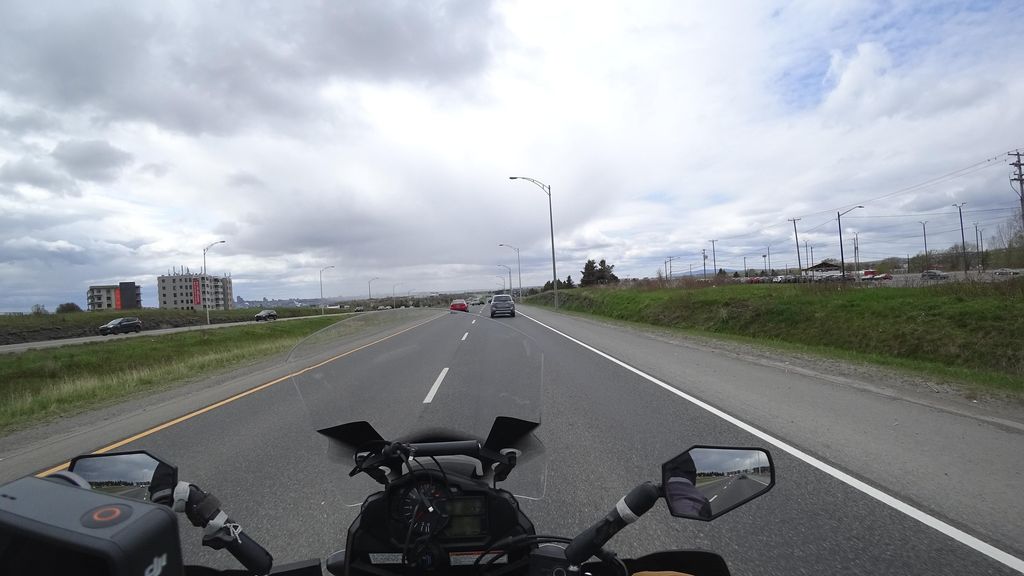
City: quebec_city